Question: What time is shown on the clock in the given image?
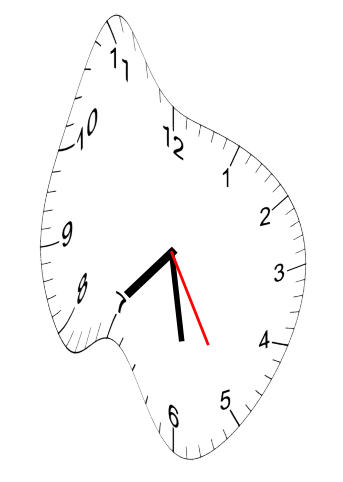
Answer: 07:28:25